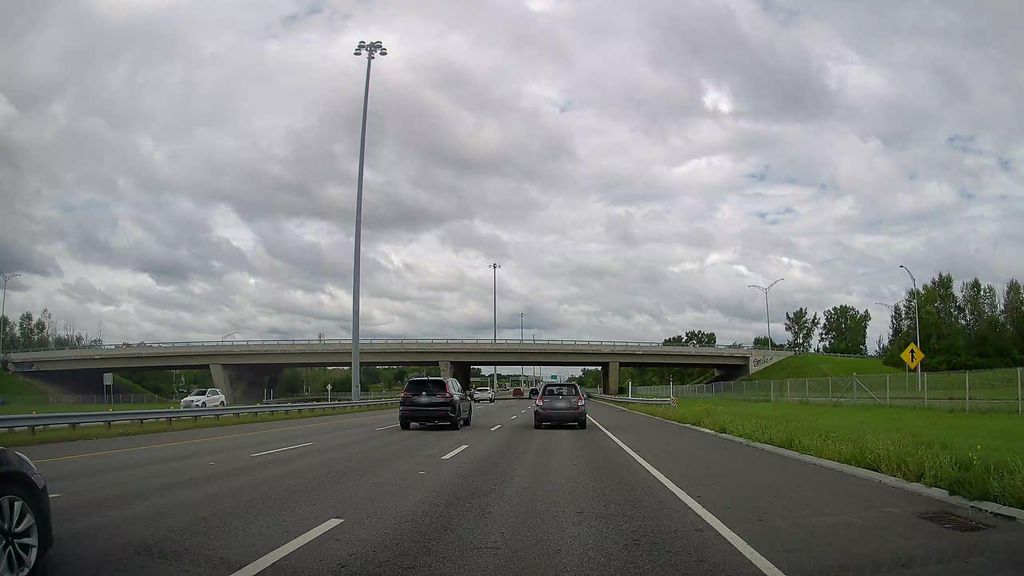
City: montreal